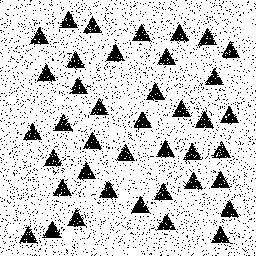
Squares: 0
Triangles: 40
Stars: 0
Total shapes: 40